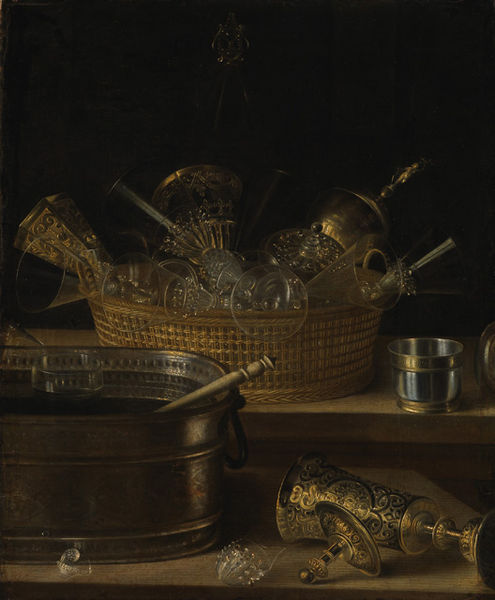
Titel: Stilleben mit Gläsern und Pokalen
Künstler: Sebastian Stoskopff
Standort: Karlsruhe
Institution: Staatliche Kunsthalle Karlsruhe
Schlagwörter: blau, dunkel, fuß, gemälde, schatten, wasser, weiß, gelb, bar, braun, getränk, glas, grau, hell, hintergrund, holz, lampe, licht, nacht, schmuck, schwarz, tisch, eis, fest, malerei, muster, ornament, alkohol, alt, flasche, gelage, gläser, regal, saufen, trinken, barock, schale, schüssel, silber, tablett, tod, bild, niederlande, öl, spiegelung, kirche, boden, dunkelheit, gold, kelch, reich, stoff, schwarzer hintergrund, schön, vornehm, oval, stock, chaos, henkel, krug, stilleben, stillleben, vase, kübel, topf, liegen, stab, körbe, hof, material, könig, essen, löffel, wein, reflexe, glanz, dekor, ornamente, verzierung, tuer, korb, lciht, glänzen, glänzend, metall, tasse, stil, bronze, platte, edel, stofflichkeit, liegend, transparent, fein, ring, kante, stiel, griff, becher, holztisch, vanitas, bad, waschen, eisen, deckel, gefäß, kalff, messing, zinn, dose, eckig, gemalt, kegel, oberfläche, becken, brett, weinglas, geschirr, kupfer, durcheinander, leinwand, niederländisch, kunst, pinsel, pracht, ölmalerei, festlich, mahl, mahlzeit, gravur, verziert, wanne, zuber, knauf, schein, gedeckt, fisch, kaputt, krüge, glocke, flüssigkeit, kristall, sektgläser, silbern, geflochten, dolch, mittelalter, durchsichtig, vergänglich, historismus, reichtum, lichtquelle, ständer, zier, reflex, golden, pokal, prunk, napf, teuer, goldrand, eimer, gefäße, illusion, tisc, kelche, ziseliert, blech, behälter, geschliffen, fragil, zerbrochen, verzierungen, mörser, umgefallen, gefallen, kühler, schatz, zerbrechlich, wertvoll, objekte, holzstab, kostbar, humpen, trinkgefäss, silberbecher, claesz, trinkglas, kessel, prägung, tonne, scherben, unordnung, bord, goldschmied, wert, voll, bruch, pokale, gla, prunkvoll, weinkelch, splitter, gebrochen, wärmen, trunk, stössel, abwasch, spülen, golg, umgekippt, ziselierung, legierung, zerbrochenes glas, goldschmiedearbeit, thermometer, bearbeitung, trinkgefäße, stellage, gläse, trinkbecher, nachtstück, glaas, naturemort, vantias, 17. jahrhundert, gemelde, goldverzierung, giold, zilber, pokalgläser, gläs, nach dem mahl, sittelalter, sold, spülwanne, wasserbad, vetro, mortum, zerbreochen, goilden, ookal, gläser spiegelung, niederlländisch, drei metall schale holzbrett, trinkgrfäße, brezz, +vergoldet, sauf, kelchen, temperieren, kunstschatz, kunstfertigkeit, metallschale, siberbecher, glanz#, nach dem fest, spülbecken, slass, glässe, kelcher, wanne zerbrochen